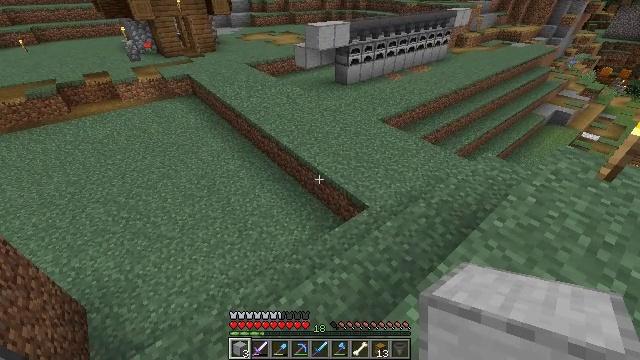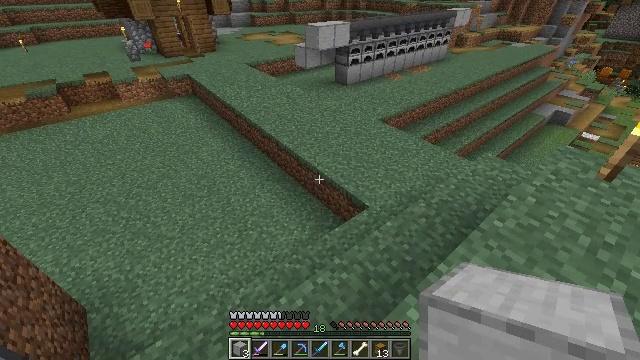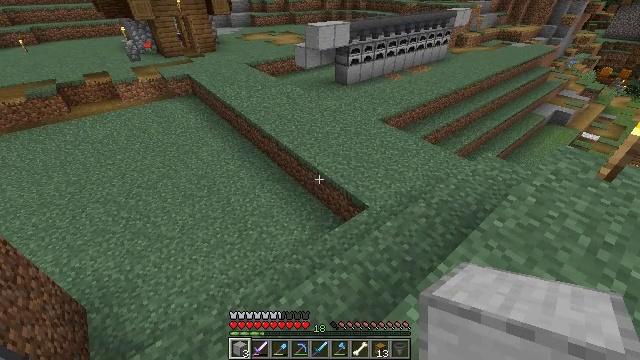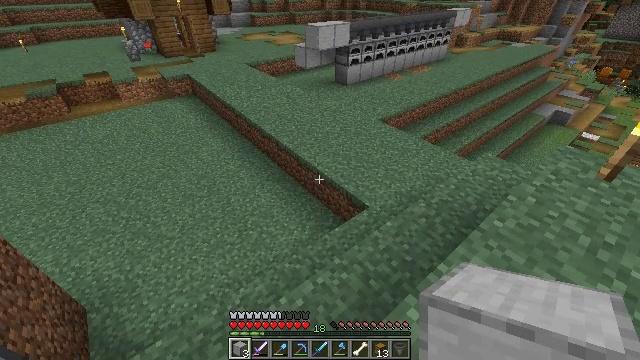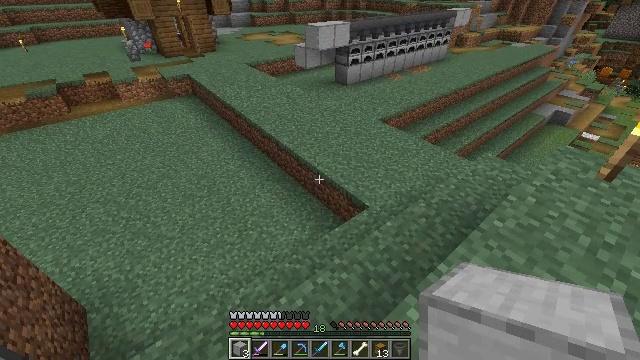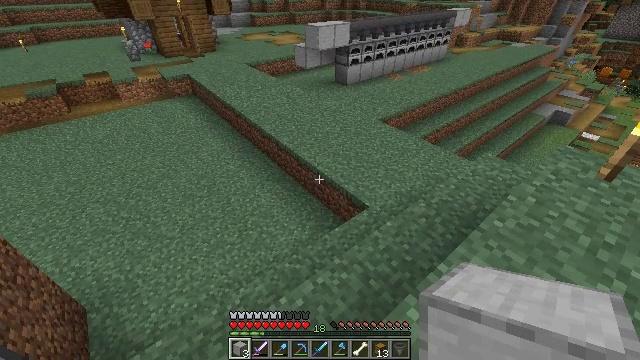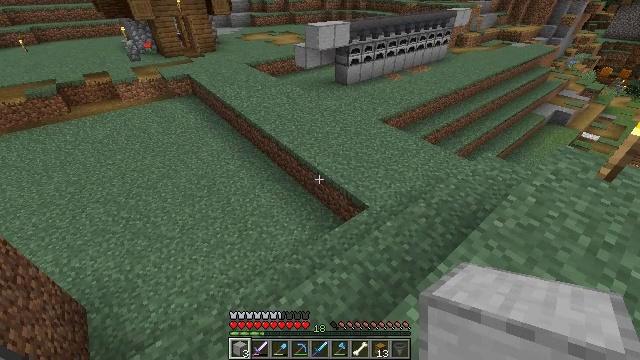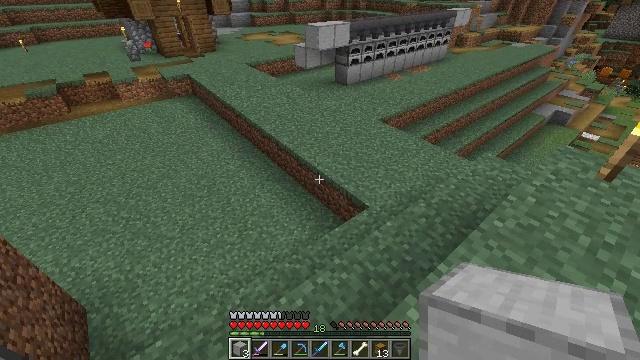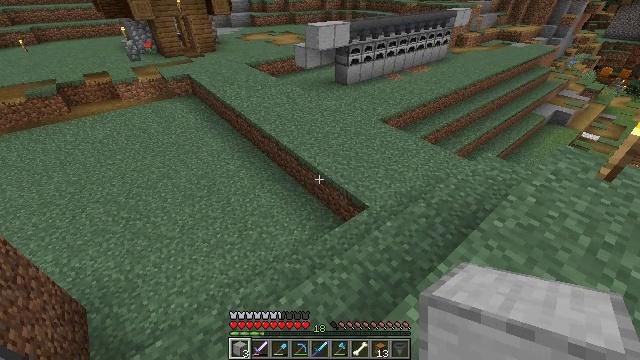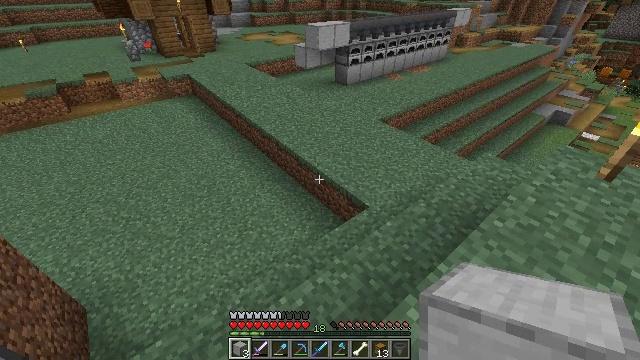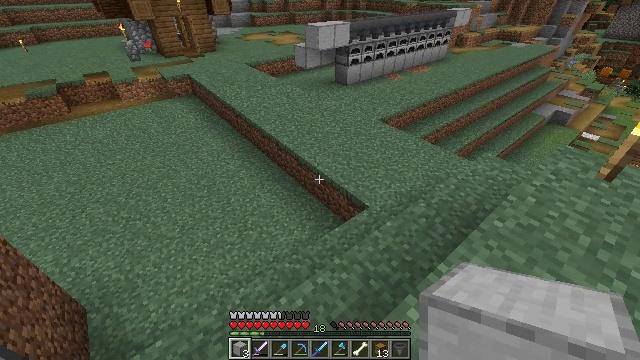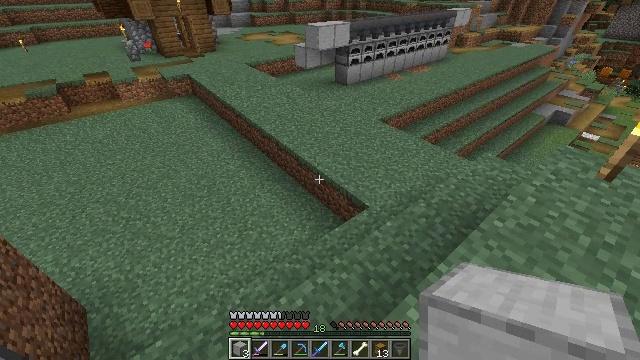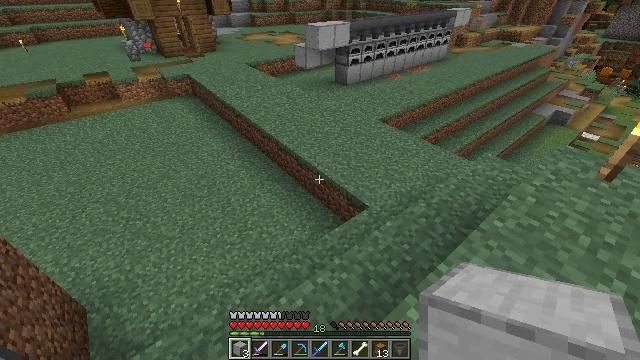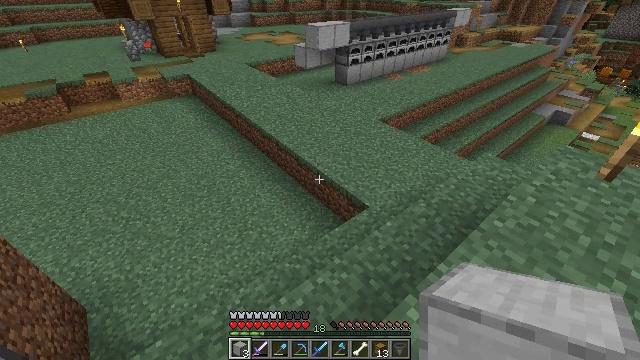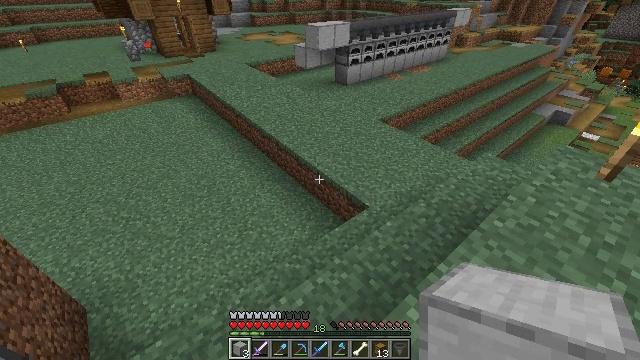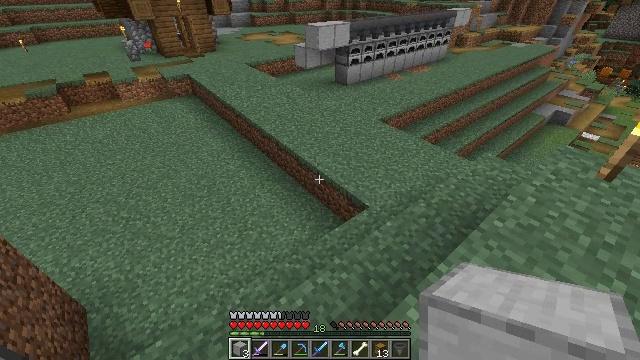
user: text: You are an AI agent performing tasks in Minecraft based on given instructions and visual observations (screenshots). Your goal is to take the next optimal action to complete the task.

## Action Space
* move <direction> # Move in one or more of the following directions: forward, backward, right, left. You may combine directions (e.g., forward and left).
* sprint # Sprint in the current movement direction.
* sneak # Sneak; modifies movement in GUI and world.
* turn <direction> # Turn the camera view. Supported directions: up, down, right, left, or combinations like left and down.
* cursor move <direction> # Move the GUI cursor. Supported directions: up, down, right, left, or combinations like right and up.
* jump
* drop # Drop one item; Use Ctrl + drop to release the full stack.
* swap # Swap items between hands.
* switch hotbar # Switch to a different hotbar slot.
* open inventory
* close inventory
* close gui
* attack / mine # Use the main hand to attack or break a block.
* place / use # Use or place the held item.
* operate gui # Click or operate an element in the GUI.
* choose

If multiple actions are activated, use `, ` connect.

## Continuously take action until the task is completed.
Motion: motion action
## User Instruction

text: Craft smooth stone in the furnace.
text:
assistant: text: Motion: no_op
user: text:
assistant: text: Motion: no_op
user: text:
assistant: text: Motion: no_op
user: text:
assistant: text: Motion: no_op
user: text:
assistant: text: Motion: no_op
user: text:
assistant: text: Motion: no_op
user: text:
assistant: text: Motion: no_op
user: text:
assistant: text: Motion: no_op
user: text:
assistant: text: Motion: no_op
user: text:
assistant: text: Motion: no_op
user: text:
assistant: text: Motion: no_op
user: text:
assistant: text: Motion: no_op
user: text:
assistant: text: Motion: no_op
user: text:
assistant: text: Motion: no_op
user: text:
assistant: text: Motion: no_op
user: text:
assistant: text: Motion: no_op
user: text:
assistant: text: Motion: no_op
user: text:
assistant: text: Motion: no_op
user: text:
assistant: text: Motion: no_op
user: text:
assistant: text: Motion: no_op
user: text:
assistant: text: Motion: no_op
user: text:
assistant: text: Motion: no_op
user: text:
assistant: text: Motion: no_op
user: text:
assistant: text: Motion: no_op
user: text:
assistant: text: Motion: no_op
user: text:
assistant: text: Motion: no_op
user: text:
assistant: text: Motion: no_op
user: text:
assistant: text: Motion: no_op
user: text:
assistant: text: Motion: no_op
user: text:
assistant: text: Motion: no_op